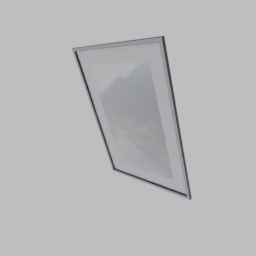
Label: decoration